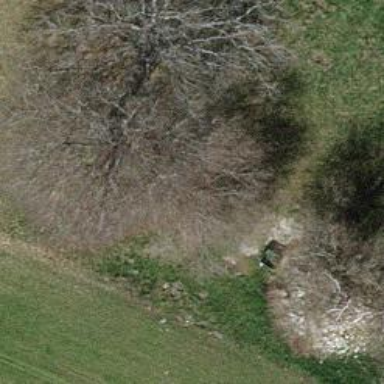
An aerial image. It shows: Single tag "natural: tree."